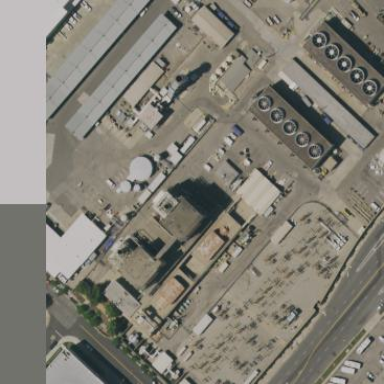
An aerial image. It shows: Industrial area with power plant.